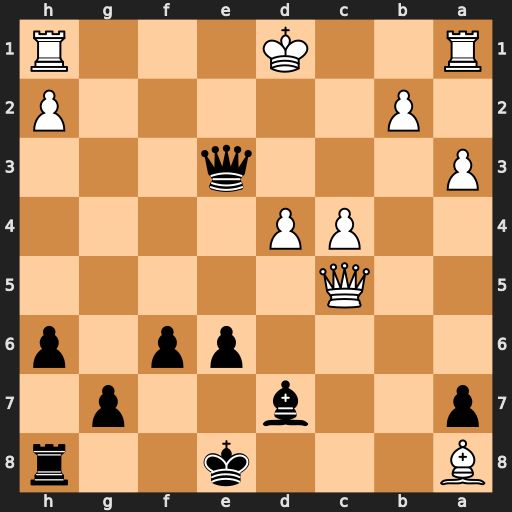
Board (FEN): B3k2r/p2b2p1/4pp1p/2Q5/2PP4/P3q3/1P5P/R2K3R
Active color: b
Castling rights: k
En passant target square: -
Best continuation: Ba4+ b3 Bxb3#